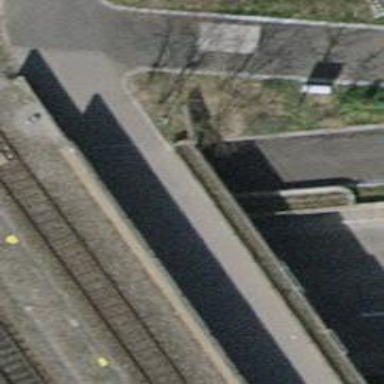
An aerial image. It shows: Asphalt sidewalk path.